Interaction volume radius: 10 \u00c5
Interaction volume height: 15 \u00c5
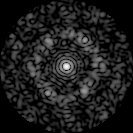
Disorder parameter: 0.7557